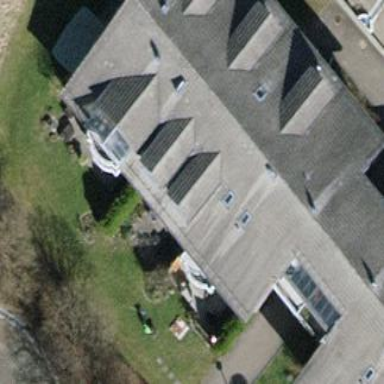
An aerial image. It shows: Building with tile roof.